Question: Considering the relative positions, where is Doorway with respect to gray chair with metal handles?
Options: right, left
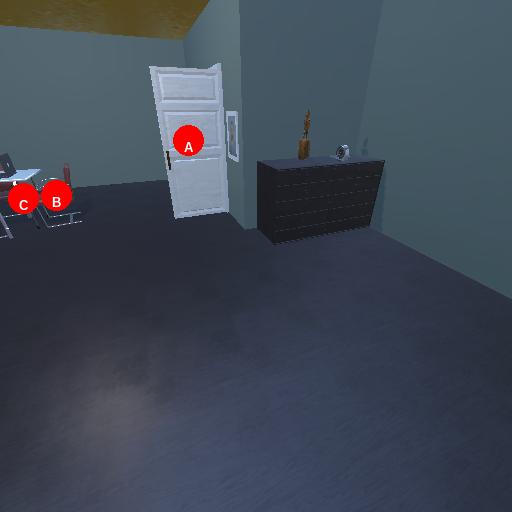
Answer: right